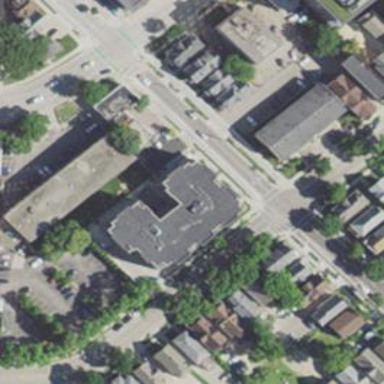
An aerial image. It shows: Apartment building with flat roof.